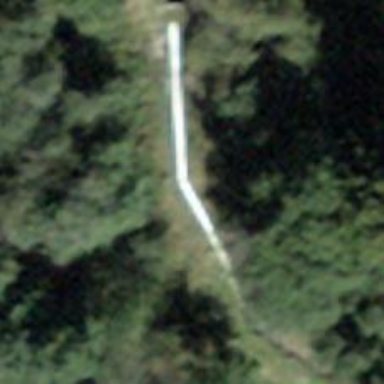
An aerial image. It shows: Culvert tunnel.